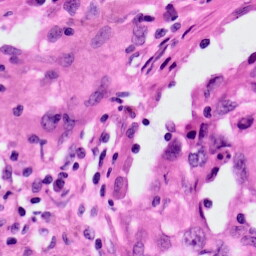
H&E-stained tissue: Lung